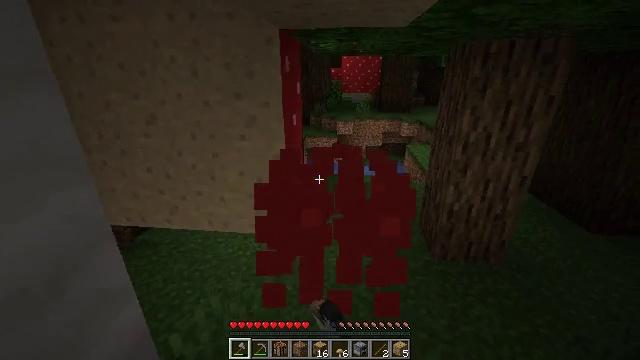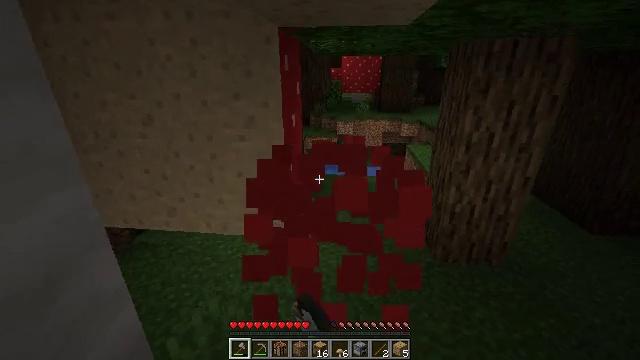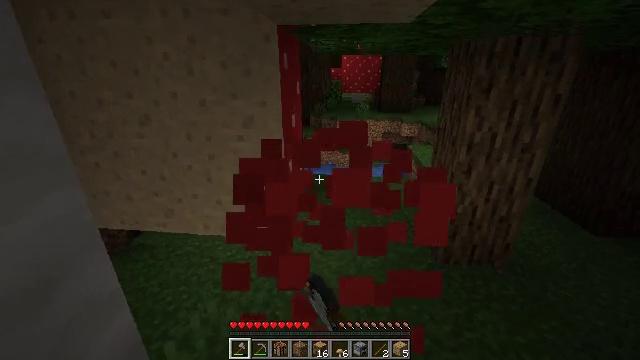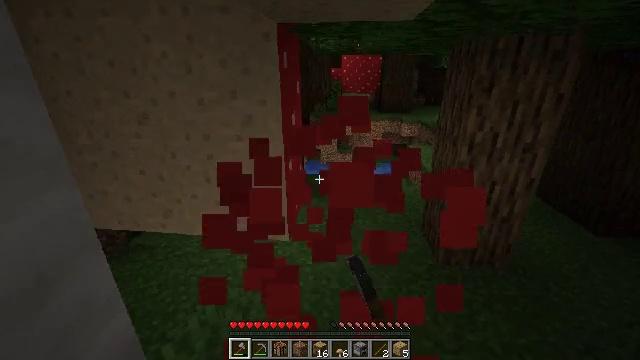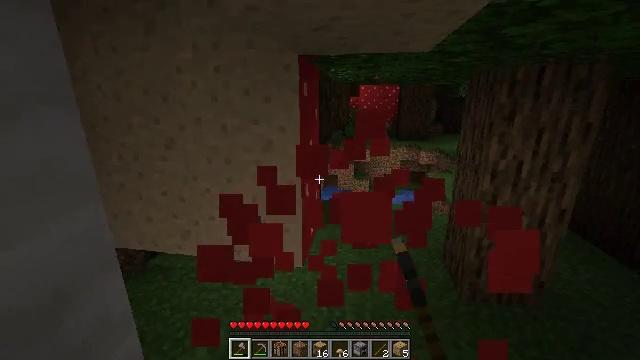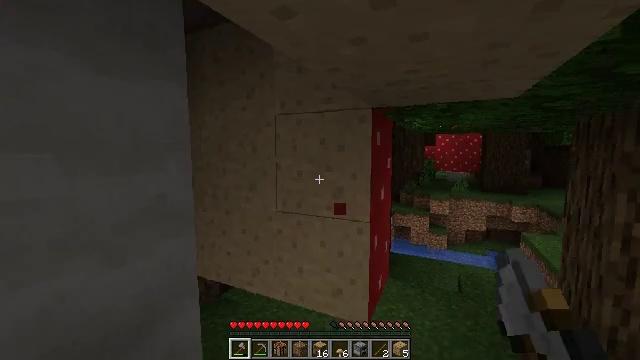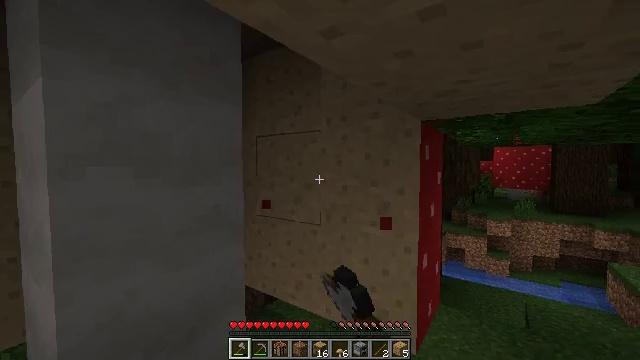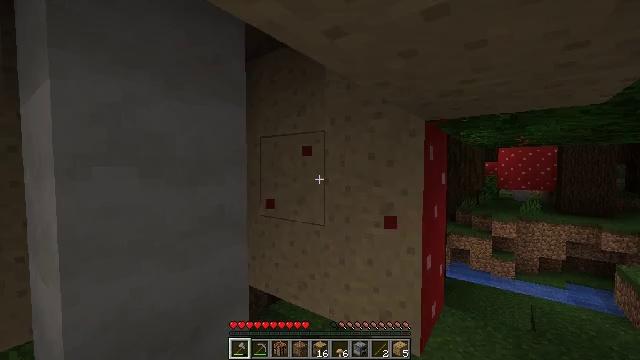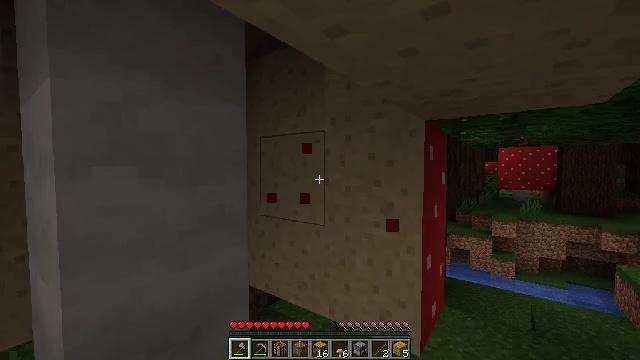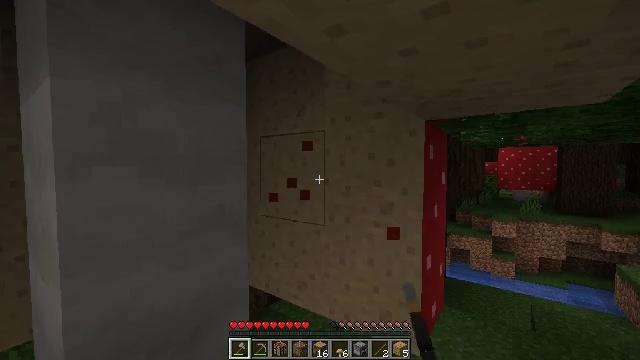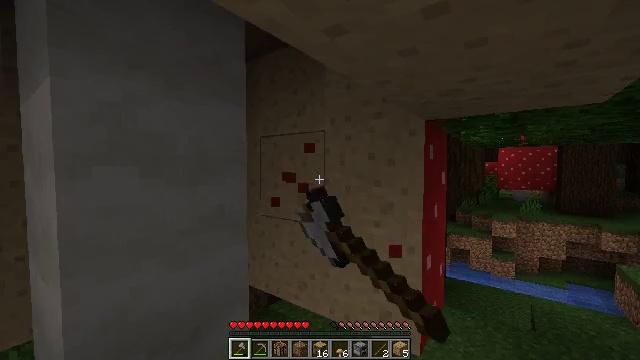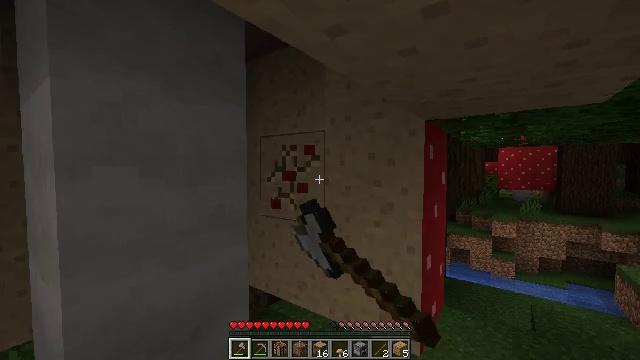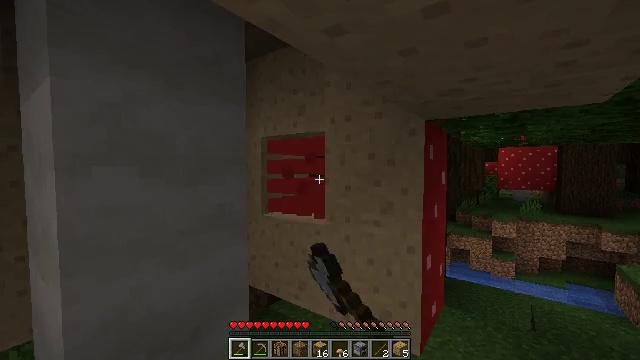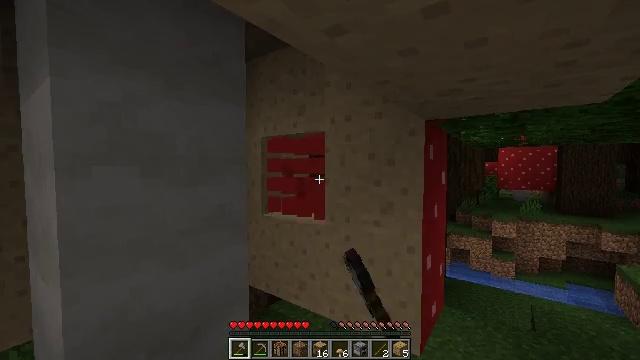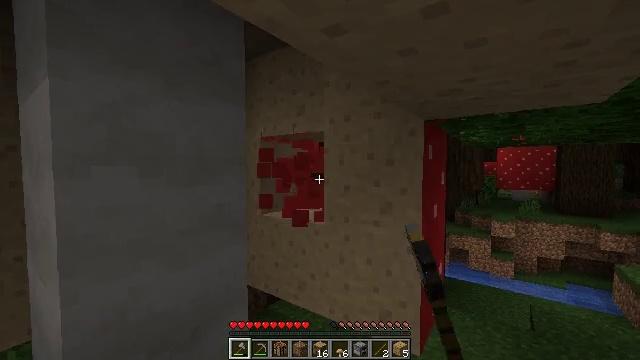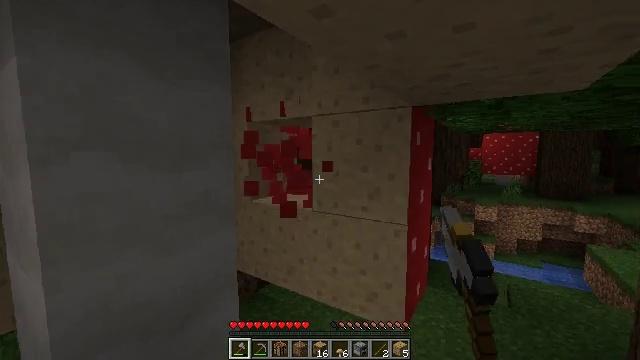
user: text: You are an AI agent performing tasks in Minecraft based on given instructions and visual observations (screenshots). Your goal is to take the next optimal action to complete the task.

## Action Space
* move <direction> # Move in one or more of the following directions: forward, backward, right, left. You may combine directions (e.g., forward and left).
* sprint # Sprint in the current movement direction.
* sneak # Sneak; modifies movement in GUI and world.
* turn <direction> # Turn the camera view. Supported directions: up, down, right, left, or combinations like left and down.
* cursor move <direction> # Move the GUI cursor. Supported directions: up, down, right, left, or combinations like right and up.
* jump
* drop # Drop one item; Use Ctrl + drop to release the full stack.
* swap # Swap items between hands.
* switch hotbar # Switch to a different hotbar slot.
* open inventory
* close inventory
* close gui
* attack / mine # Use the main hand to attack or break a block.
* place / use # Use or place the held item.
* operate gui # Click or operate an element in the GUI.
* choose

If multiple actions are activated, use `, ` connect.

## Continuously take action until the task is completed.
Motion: motion action
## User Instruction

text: Break the red mushroom block.
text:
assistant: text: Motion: attack / mine
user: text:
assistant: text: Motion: attack / mine
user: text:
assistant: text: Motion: attack / mine
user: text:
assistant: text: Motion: turn left and up, attack / mine
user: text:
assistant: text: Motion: turn left and up, attack / mine
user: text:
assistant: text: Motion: turn left and up, attack / mine
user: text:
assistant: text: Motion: attack / mine
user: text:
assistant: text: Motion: attack / mine
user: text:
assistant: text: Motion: attack / mine
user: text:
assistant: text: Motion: attack / mine
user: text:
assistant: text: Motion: attack / mine
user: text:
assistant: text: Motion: attack / mine
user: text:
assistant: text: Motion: attack / mine
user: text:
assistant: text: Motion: attack / mine
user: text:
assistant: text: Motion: move right, turn right and down, attack / mine
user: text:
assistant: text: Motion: move right, turn right and down, attack / mine
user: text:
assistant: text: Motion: move right, turn down, attack / mine
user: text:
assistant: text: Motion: attack / mine
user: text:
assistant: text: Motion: turn up, attack / mine
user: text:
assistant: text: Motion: turn left and up, attack / mine
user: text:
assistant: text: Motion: turn left and up, attack / mine
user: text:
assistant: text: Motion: turn left and up, attack / mine
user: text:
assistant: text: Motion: turn left and up, attack / mine
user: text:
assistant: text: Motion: attack / mine
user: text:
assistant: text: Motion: attack / mine
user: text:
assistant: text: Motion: attack / mine
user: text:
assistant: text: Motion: turn left and up, attack / mine
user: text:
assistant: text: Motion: turn left, attack / mine
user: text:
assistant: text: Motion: attack / mine
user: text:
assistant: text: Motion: attack / mine